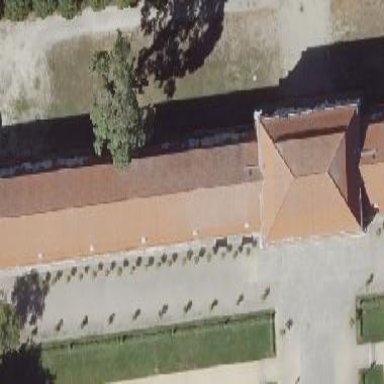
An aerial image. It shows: Gabled roof with roof tiles. The roof orientation is along the building structure.